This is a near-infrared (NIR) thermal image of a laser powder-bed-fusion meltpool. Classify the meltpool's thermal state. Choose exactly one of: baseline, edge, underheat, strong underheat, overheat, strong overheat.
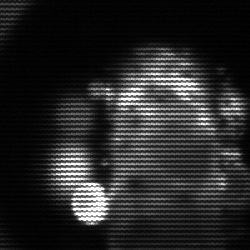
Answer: strong underheat